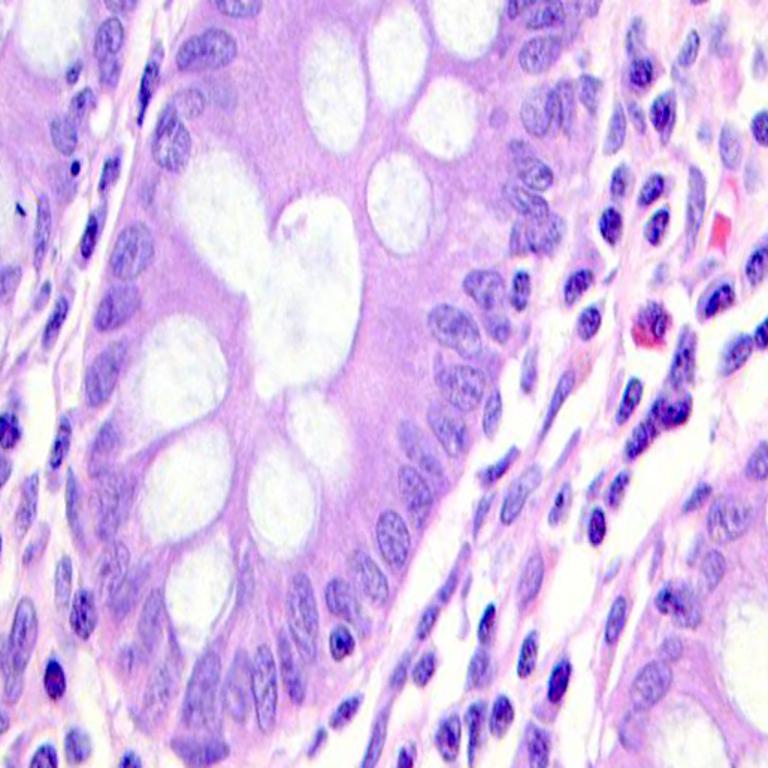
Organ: colon
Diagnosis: benign